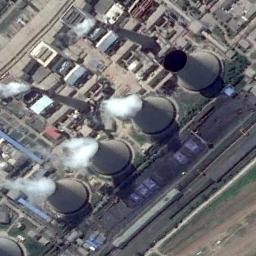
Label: thermal_power_station